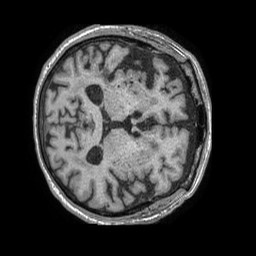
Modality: T1w
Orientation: axial
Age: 84
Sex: male
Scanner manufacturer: philips
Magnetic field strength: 1.5 T
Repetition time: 0.00798 s
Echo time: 0.003696 s